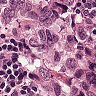
Metastatic tissue present: yes